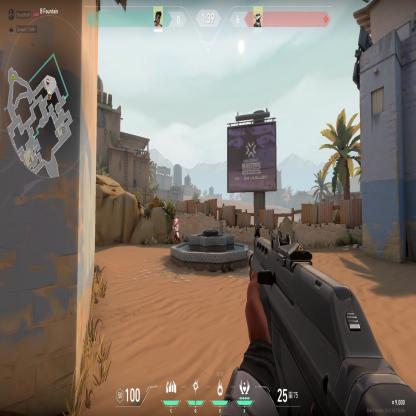
Label: enemy